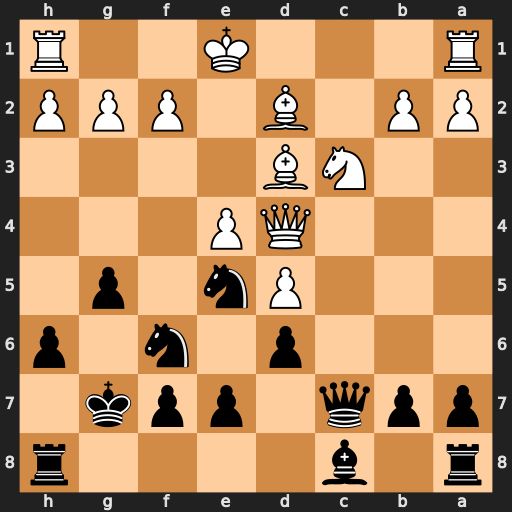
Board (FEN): r1b4r/ppq1ppk1/3p1n1p/3Pn1p1/3QP3/2NB4/PP1B1PPP/R3K2R
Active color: b
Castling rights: KQ
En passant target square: -
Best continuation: Qc5 Qxc5 Nxd3+ Ke2 Nxc5